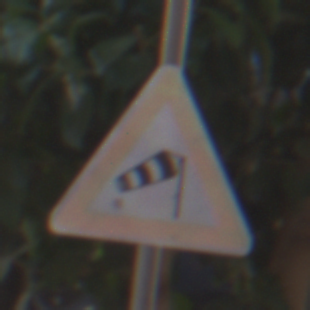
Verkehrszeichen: SeitenwindVonRechts
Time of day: MorningAfternoon
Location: Outdoor (Urban)
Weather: Clear
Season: NotSpecified
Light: Natural